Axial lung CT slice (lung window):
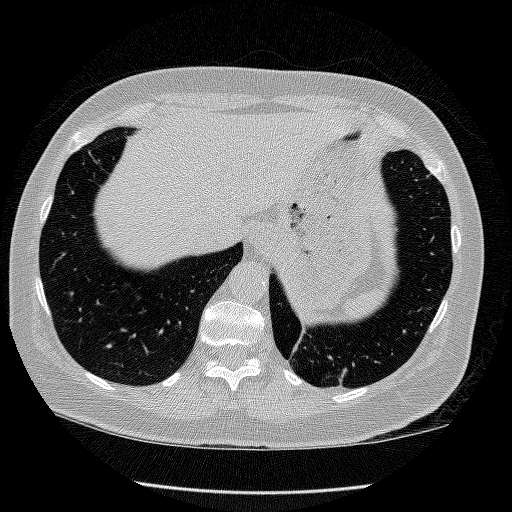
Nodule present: no